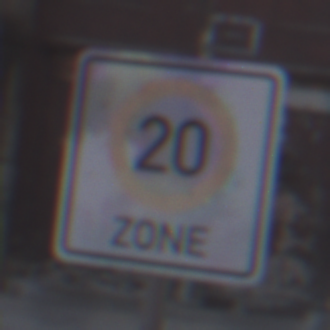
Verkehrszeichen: BeginnZone20
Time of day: MorningAfternoon
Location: Outdoor (Urban)
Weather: PartlyCloudy
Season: NotSpecified
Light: Natural